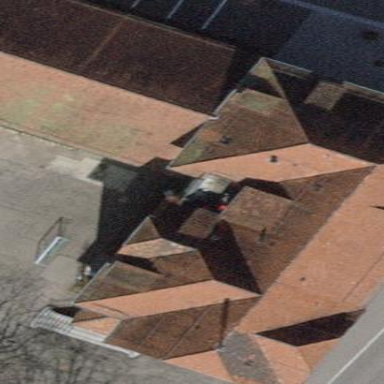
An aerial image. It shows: School building with school amenities.